Question: I have the problem that completely drives me mad.
I am writing GUI application on Python using PyQt5. My application consists of multiple QGroupBoxes, that become visible and non-visible as user switches between them.
One of QGroupBoxes contains QScrollArea, in which another QGroupBoxes are placed. As user adds information to application, new QGroupBoxes might be added, so QScrollArea should allow to view all of them when there are too much elements added.
So the structure of elements is:
'''
QGroupBox
=>QScrollArea
=>=>QScrollAreaWidgetContents
=>=>=>QVBoxLayout
=>=>=>=>QGroupBox
=>=>=>=>=>QFormLayout
=>=>=>=>QGroupBox
=>=>=>=>=>QFormLayout
'''
However, even though I placed inner QGroupBoxes inside a vertical layout and then inside a single QScrollAreaWidgetContents, QScrollArea does not show any scrollbars, but instead resizes inner elements, so it looks like this.

My problem can be summed up in this example:
'''
class Ui_MainWindow(object):
def setupUi(self, MainWindow):
MainWindow.setObjectName("MainWindow")
MainWindow.resize(415, 213)
self.centralwidget = QtWidgets.QWidget(MainWindow)
self.centralwidget.setObjectName("centralwidget")
self.groupBox = QtWidgets.QGroupBox(self.centralwidget)
self.groupBox.setGeometry(QtCore.QRect(0, 0, 801, 601))
self.groupBox.setObjectName("groupBox")
self.scrollArea = QtWidgets.QScrollArea(self.groupBox)
self.scrollArea.move(10, 30)
self.scrollArea.setFixedWidth(380)
self.scrollArea.setMinimumHeight(160)
self.scrollArea.setWidgetResizable(True)
self.scrollArea.setObjectName("scrollArea")
self.scrollAreaWidgetContents = QtWidgets.QWidget()
self.scrollAreaWidgetContents.move(0, 0)
self.scrollAreaWidgetContents.setFixedWidth(378)
self.scrollAreaWidgetContents.setMinimumHeight(158)
self.scrollAreaWidgetContents.setObjectName("scrollAreaWidgetContents")
self.scrollArea.setWidget(self.scrollAreaWidgetContents)
MainWindow.setCentralWidget(self.centralwidget)
QtCore.QMetaObject.connectSlotsByName(MainWindow)
class competencyBox(QWidget):
def __init__(self, parent):
super(competencyBox, self).__init__(parent)
self.compCodeLineEdit = QLineEdit()
self.compDescrpTextEdit = QTextEdit()
self.box = QGroupBox(self)
self.form_lay = QFormLayout(self)
self.form_lay.addRow(QLabel("Kod: "), self.compCodeLineEdit)
self.form_lay.addRow(QLabel("Opisanie: "), self.compDescrpTextEdit)
self.box.setLayout(self.form_lay)
self.box.setFixedSize(510, 240)
class test_window(QMainWindow):
def __init__(self):
super(test_window, self).__init__()
self.ui = Ui_MainWindow()
self.ui.setupUi(self)
self.addBox(self.ui.scrollAreaWidgetContents, competencyBox, 4)
def addBox(self, parent, element, number):
vert_lay = QVBoxLayout(parent)
for i in range(number):
e = element(parent)
vert_lay.addWidget(e)
vert_lay.setSpacing(5)
'''
As you may notice, I tried different approaches, such as setting fixed size to inner QGroupBoxes, adding spacing into the vertical layout and so on, but QScrollArea still ignores them and shrinks inner elements. I am stuck and got no idea how to solve my problem. Please help me.
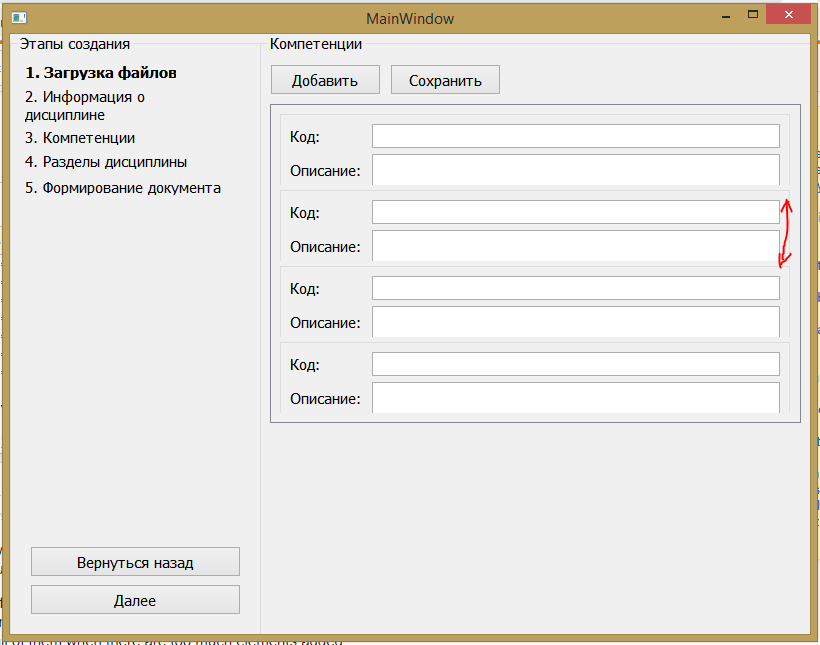
Answer: The main problem in your case is that the scrollAreaWidgetContents should not have a fixed size since it is the container of the widgets and if you use self.scrollAreaWidgetContents.setFixedWidth (378) you are setting it, the size of the scrollAreaWidgetContents should be the set size. widgets through the QVBoxLayout.
Another problem is that CompetencyBox must use a layout to set up the QGroupBox.
'''
from PyQt5 import QtCore, QtWidgets
class Ui_MainWindow(object):
def setupUi(self, MainWindow):
MainWindow.setObjectName("MainWindow")
MainWindow.resize(415, 213)
self.centralwidget = QtWidgets.QWidget(MainWindow)
self.centralwidget.setObjectName("centralwidget")
self.groupBox = QtWidgets.QGroupBox(self.centralwidget)
self.groupBox.setGeometry(QtCore.QRect(0, 0, 801, 601))
self.groupBox.setObjectName("groupBox")
self.scrollArea = QtWidgets.QScrollArea(self.groupBox)
self.scrollArea.move(10, 30)
self.scrollArea.setFixedWidth(380)
self.scrollArea.setMinimumHeight(160)
self.scrollArea.setWidgetResizable(True)
self.scrollArea.setObjectName("scrollArea")
self.scrollAreaWidgetContents = QtWidgets.QWidget()
self.scrollAreaWidgetContents.setObjectName("scrollAreaWidgetContents")
self.scrollArea.setWidget(self.scrollAreaWidgetContents)
MainWindow.setCentralWidget(self.centralwidget)
QtCore.QMetaObject.connectSlotsByName(MainWindow)
class CompetencyBox(QtWidgets.QWidget):
def __init__(self, parent=None):
super(CompetencyBox, self).__init__(parent)
self.compCodeLineEdit = QtWidgets.QLineEdit()
self.compDescrpTextEdit = QtWidgets.QTextEdit()
lay = QtWidgets.QVBoxLayout(self)
box = QtWidgets.QGroupBox()
lay.addWidget(box)
form_lay = QtWidgets.QFormLayout()
form_lay.addRow(QtWidgets.QLabel("Kod: "), self.compCodeLineEdit)
form_lay.addRow(QtWidgets.QLabel("Opisanie: "), self.compDescrpTextEdit)
box.setLayout(form_lay)
box.setFixedSize(510, 240)
class Test_Window(QtWidgets.QMainWindow, Ui_MainWindow):
def __init__(self, parent=None):
super(Test_Window, self).__init__(parent)
self.setupUi(self)
self.addBox(self.scrollAreaWidgetContents, CompetencyBox, 4)
def addBox(self, parent, element, number):
vert_lay = QtWidgets.QVBoxLayout(parent)
for i in range(number):
vert_lay.addWidget(element())
vert_lay.setSpacing(5)
if __name__ == '__main__':
import sys
app = QtWidgets.QApplication(sys.argv)
w = Test_Window()
w.resize(640, 480)
w.show()
sys.exit(app.exec_())
'''
<URL>